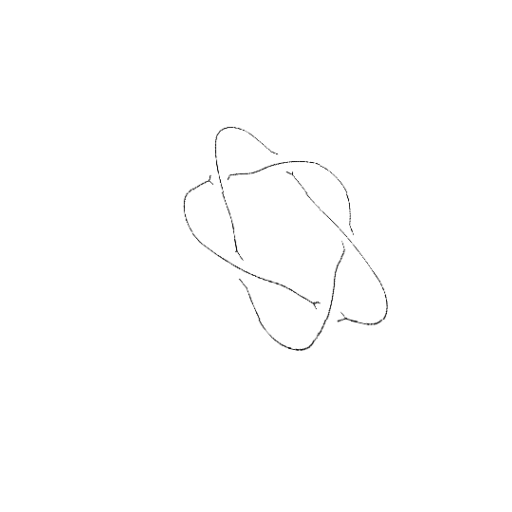
Crossing number: 5